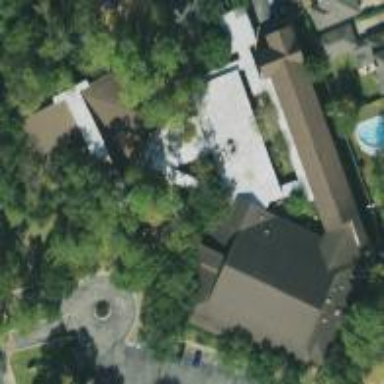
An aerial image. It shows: Beautiful church building.